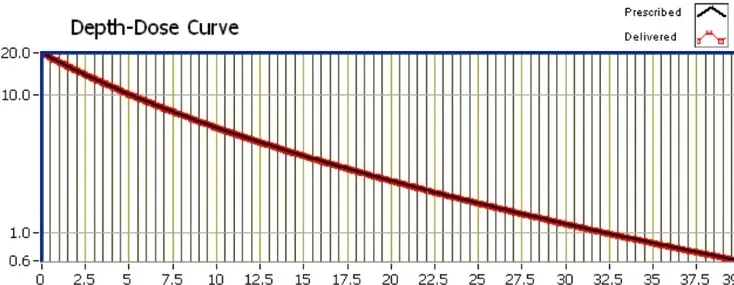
Radiotherapy depth dose curve for intra-operative radiotherapy delivery.
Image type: chart (chart)